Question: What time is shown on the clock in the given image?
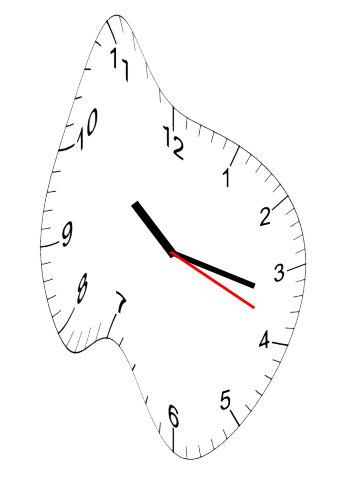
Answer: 10:17:19